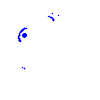
Particle: kaon